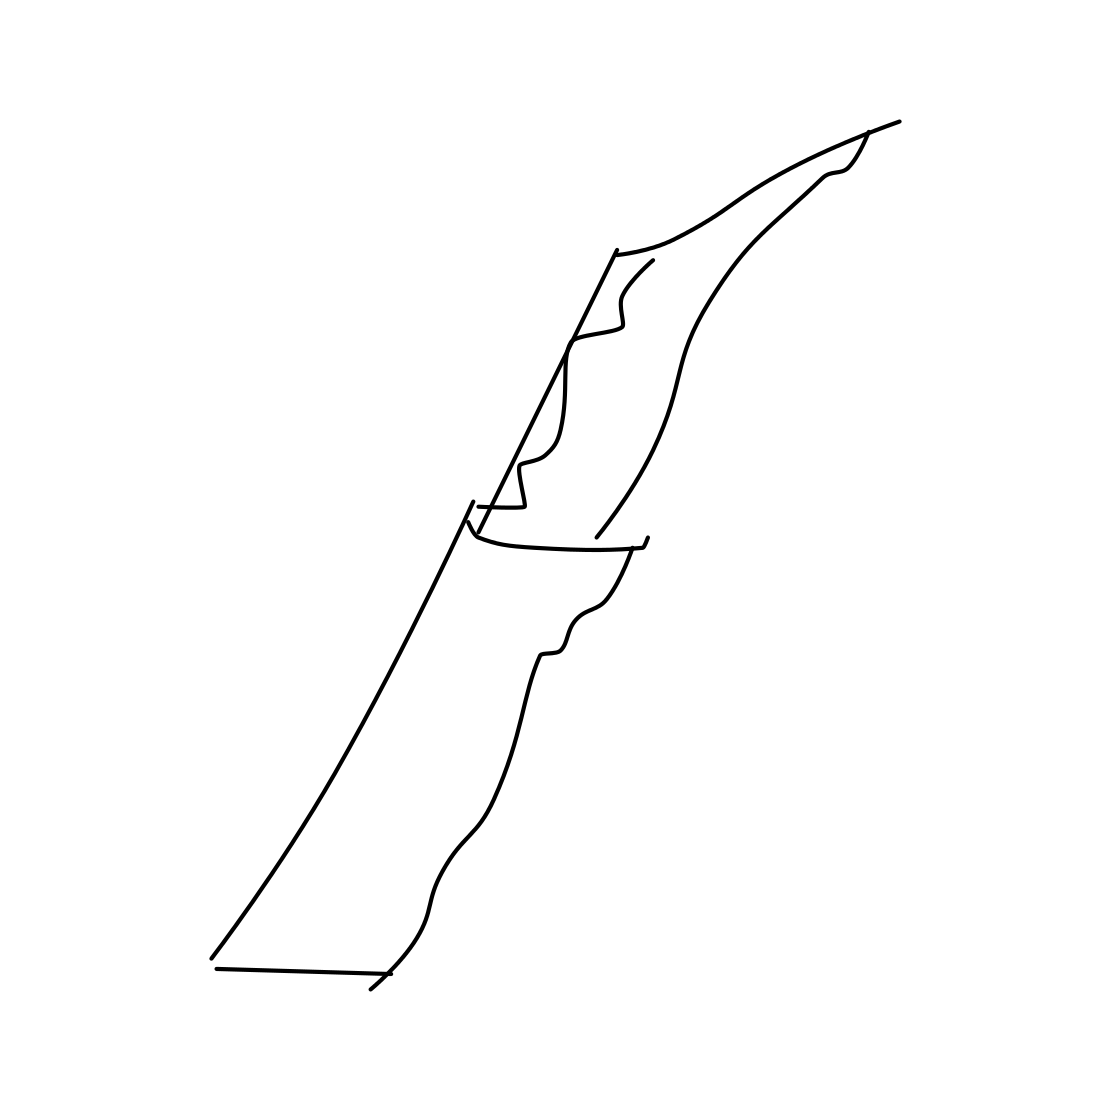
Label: knife